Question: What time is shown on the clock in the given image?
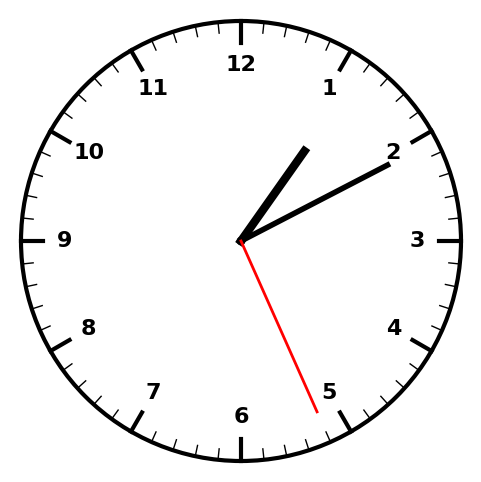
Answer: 01:10:26